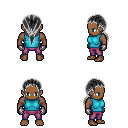
a pixel art fantasy rpg character, male body template, human, dark skin, teal sleeveless shirt, magenta pants, gray ponytail hairstyle, metal gloves, four views (front, back, left, right), 2x2 character sprite sheet, small pixel art, hard edges, no anti-aliasing